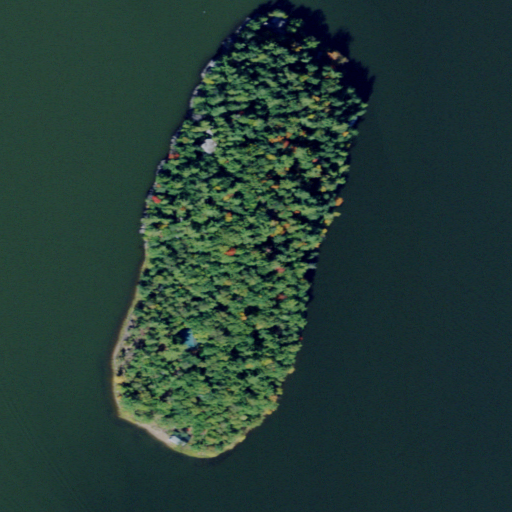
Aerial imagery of island in New York named Elizabeth Island containing open water, evergreen forest, grassland, and deciduous forest